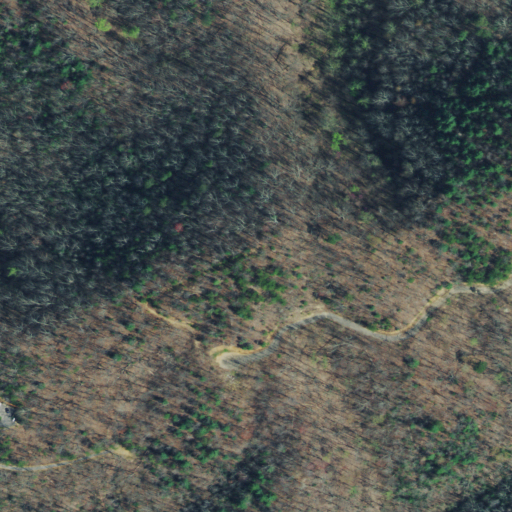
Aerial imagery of mountain in Tennessee named Headrick Top containing deciduous forest, mixed forest, and open development